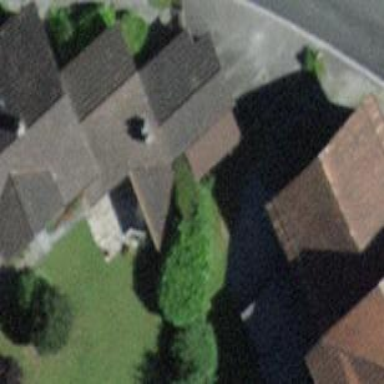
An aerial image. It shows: Garage.